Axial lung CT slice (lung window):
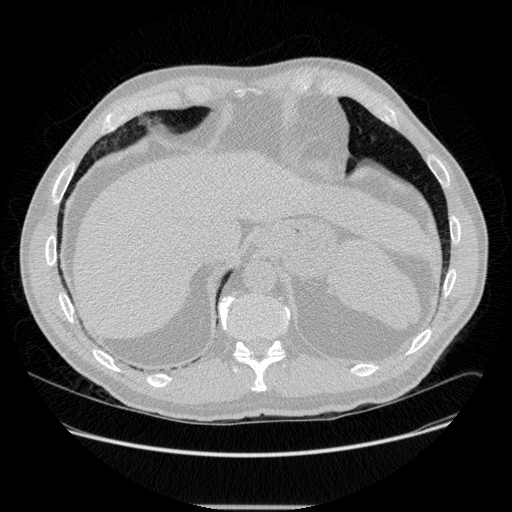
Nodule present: no